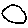
Label: circle